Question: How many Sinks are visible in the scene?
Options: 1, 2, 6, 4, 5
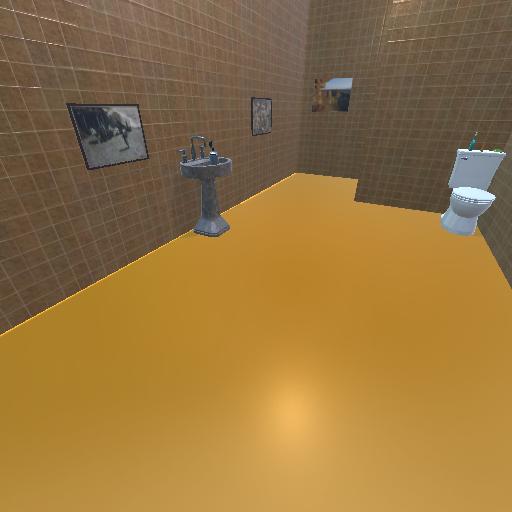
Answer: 1